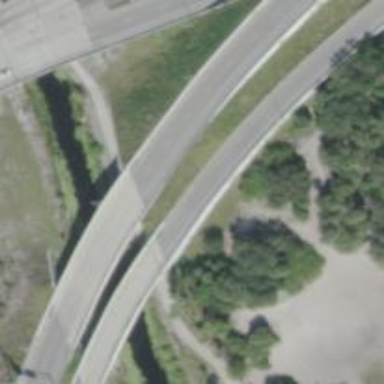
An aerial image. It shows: Motorway link bridge.